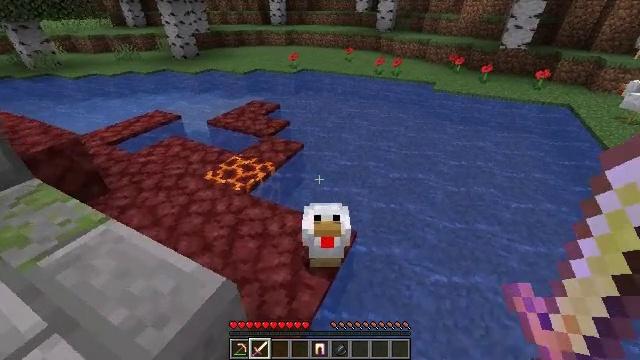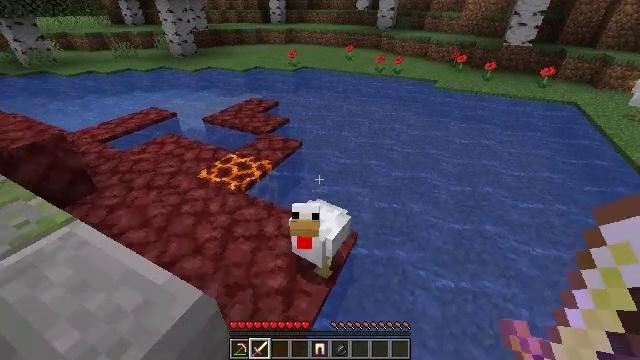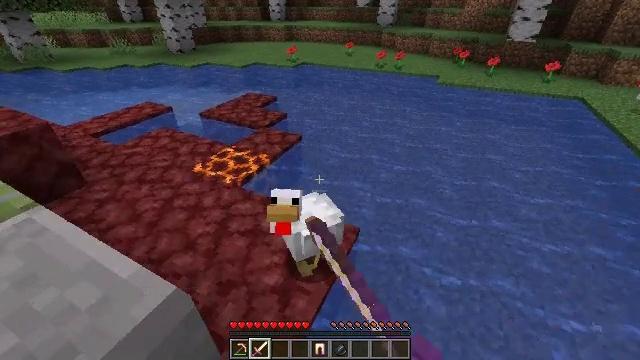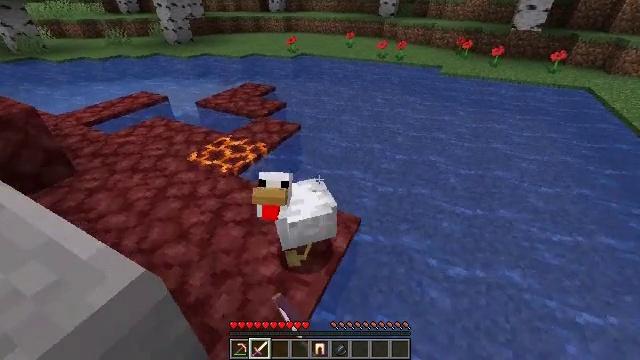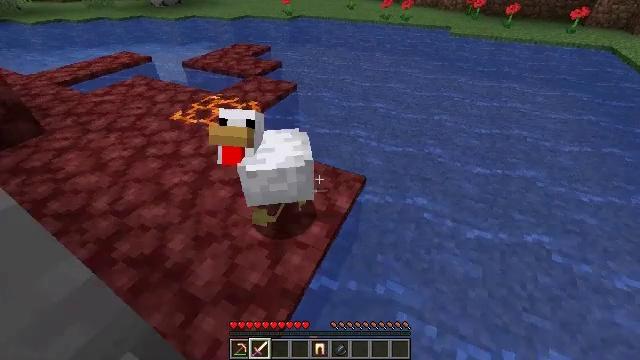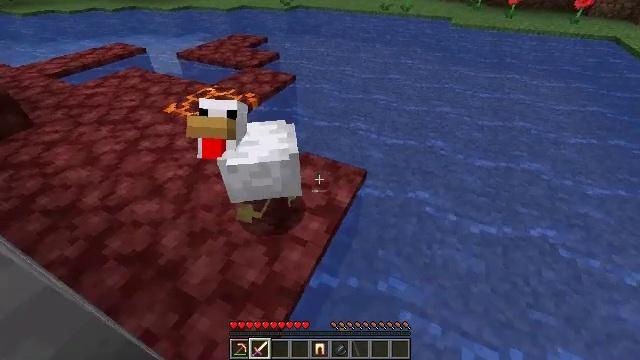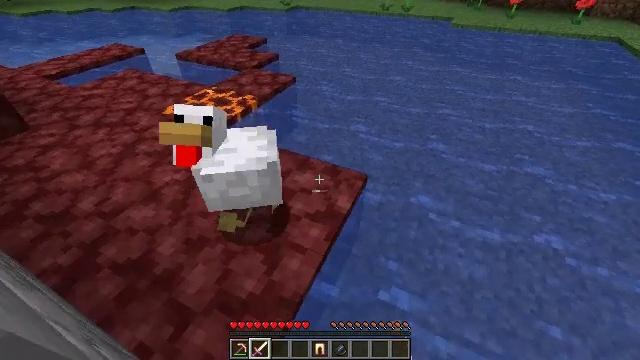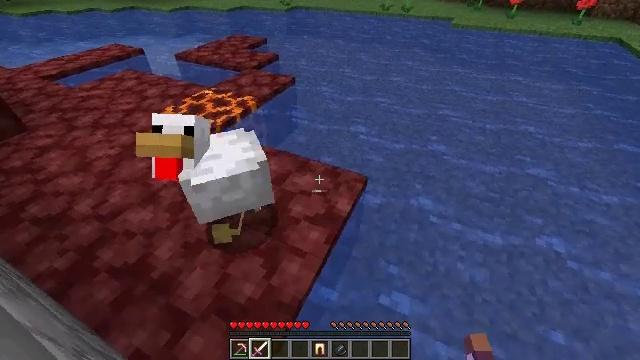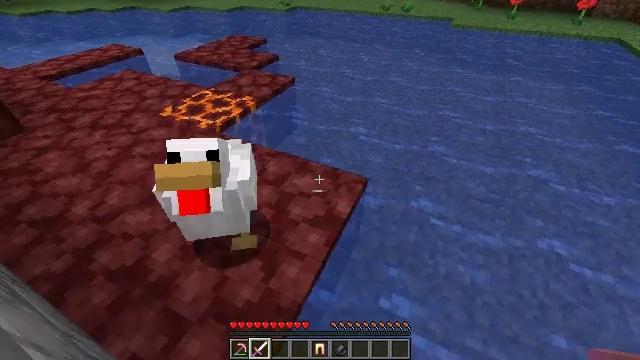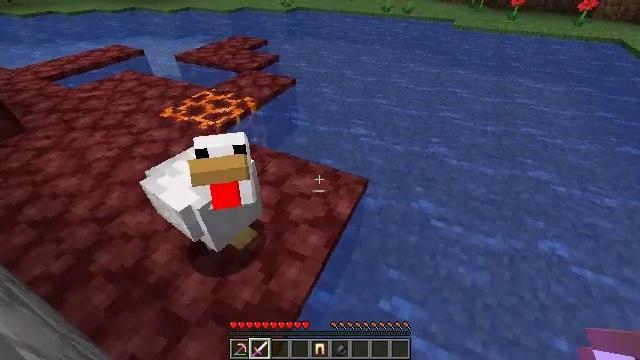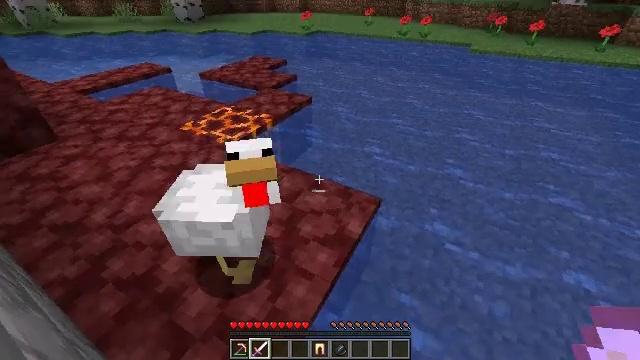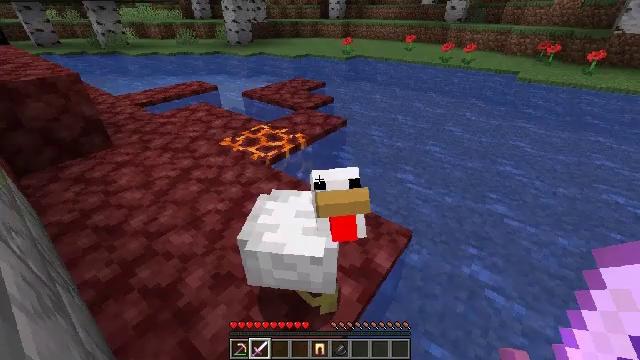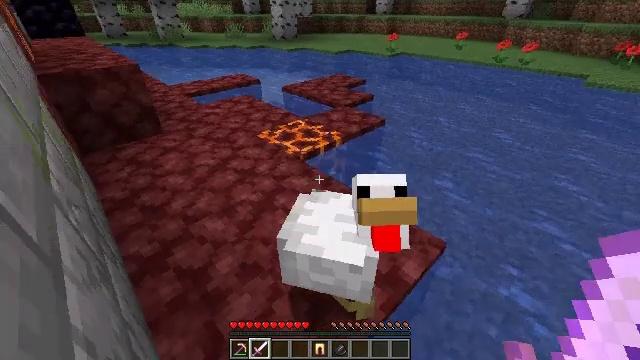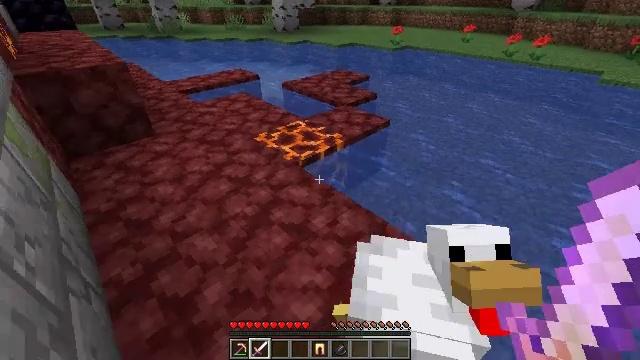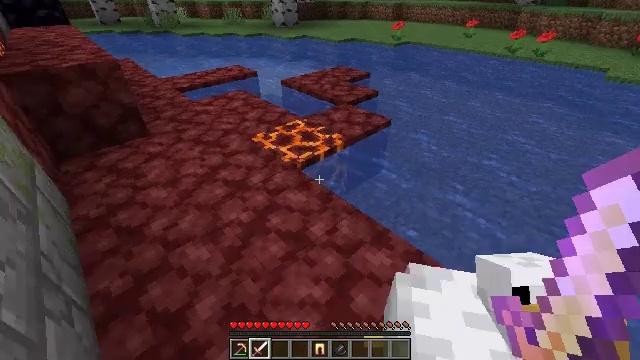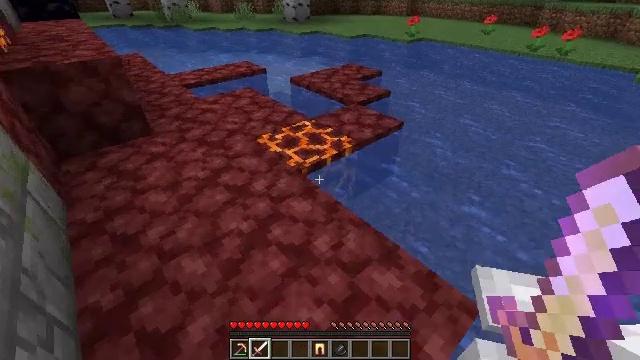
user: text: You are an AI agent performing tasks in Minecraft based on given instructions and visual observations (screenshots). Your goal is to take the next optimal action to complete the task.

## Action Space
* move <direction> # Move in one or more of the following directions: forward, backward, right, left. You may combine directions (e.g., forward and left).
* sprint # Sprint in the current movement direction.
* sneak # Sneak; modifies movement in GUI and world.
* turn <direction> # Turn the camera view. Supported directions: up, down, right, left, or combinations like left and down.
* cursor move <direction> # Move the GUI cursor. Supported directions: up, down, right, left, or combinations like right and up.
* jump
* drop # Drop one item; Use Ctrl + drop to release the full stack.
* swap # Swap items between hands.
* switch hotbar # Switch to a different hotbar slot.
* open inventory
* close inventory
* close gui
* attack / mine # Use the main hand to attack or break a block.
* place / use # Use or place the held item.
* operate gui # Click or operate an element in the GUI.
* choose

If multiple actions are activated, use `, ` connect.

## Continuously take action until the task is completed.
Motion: motion action
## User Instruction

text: Combat the chicken.
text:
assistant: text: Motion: attack / mine
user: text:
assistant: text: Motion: attack / mine
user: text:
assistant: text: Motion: turn down, attack / mine
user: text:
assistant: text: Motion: turn down, attack / mine
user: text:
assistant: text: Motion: turn down
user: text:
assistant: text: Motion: no_op
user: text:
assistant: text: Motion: no_op
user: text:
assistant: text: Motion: no_op
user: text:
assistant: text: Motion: no_op
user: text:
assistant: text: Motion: turn left and up
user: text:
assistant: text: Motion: move forward, turn left and up
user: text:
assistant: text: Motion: move forward, turn left
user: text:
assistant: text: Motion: move forward, turn down
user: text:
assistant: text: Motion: move forward
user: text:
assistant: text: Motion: move forward, turn left
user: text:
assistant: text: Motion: move forward
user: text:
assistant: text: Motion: turn down
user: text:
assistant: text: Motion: turn right and down
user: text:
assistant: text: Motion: turn right and down
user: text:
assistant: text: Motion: turn right
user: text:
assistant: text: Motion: turn right
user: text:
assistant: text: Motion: turn right
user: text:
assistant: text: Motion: turn right and up
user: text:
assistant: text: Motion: turn right and up
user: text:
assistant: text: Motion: turn right and up
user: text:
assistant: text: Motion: turn right and up
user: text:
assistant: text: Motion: turn right
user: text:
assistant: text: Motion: move forward
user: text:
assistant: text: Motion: move forward, turn left
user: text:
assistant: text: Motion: move forward, turn left and down